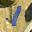
Label: 1